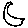
Label: moon